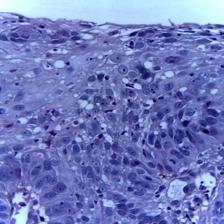
Diagnosis: OSCC